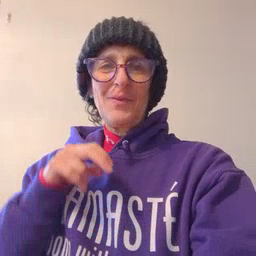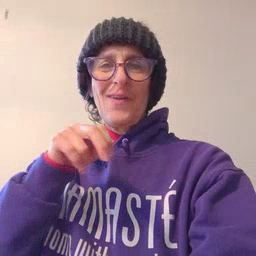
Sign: ride